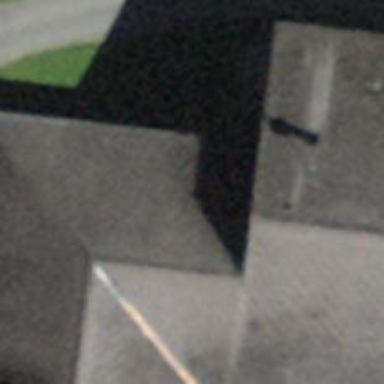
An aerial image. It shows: Building with ridge on the roof.